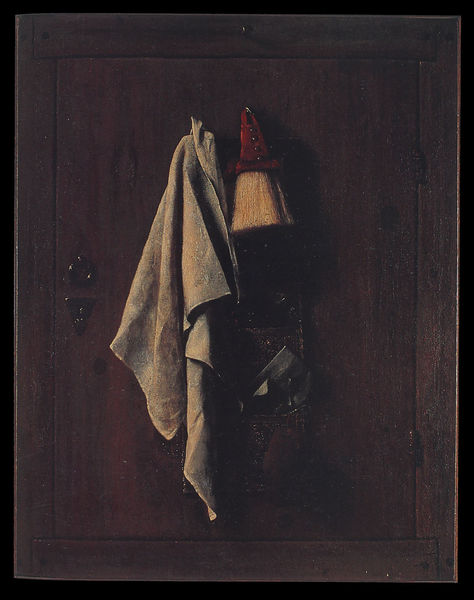
Titel: Trompe l´ oeil mit Schranktür
Künstler: Samuel van Hoogstraten
Institution: Wien, Akademie der bildenden Künste
Schlagwörter: dunkel, weiß, braun, holz, schwarz, tür, rot, schloss, tuch, falten, rahmen, öl, saum, stilleben, stillleben, papier, schrank, rand, glanz, handtuch, metall, nagel, nägel, reflexion, eisen, lappen, tasche, pinsel, scharniere, wandschrank, bürste, toilette, schoss, maserung, brief, scharnier, leder, aufgehängt, schlüssel, beschlag, schränkchen, beschläge, schlüsselloch, schank, metallbeschlag, rasur, aufgehangen, borsten, metallbeschläge, trompe l'oeil, rasierzeug, rasierpinsel, entasche, wandschränkchen